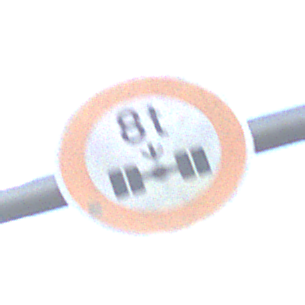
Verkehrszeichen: TatsaechlicheAchslast
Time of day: Midday
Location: Outdoor (Nature)
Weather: PartlyCloudy
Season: NotSpecified
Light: Natural